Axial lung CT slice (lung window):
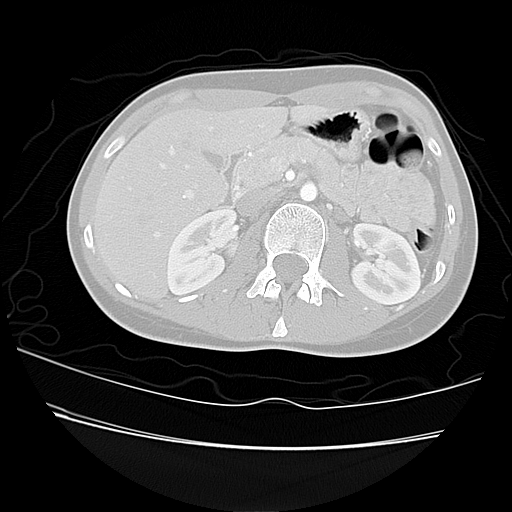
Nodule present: no